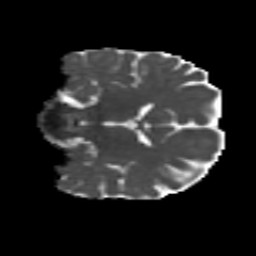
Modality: MD
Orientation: coronal
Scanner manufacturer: siemens
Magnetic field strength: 3 T
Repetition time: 4.16 s
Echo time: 0.0806 s